Question: Need to add two same name .csproj class libraries in my solution.Have two project but unfortunately those project class libraries names are same,like: Hello.csproj.I try to add existing project on solution then show me error
<URL>
from above url I learned how to use same namespace dll on same project ,but I need help how to use same classlibraries on a solution
if have any query please ask,thanks in advanced.

:ok people want to know the reason,i have two project on Autocat 2005 and 2010,now want to merge those project on one solution,2010 update base on 2005 so class libraries are same,but i need to use both of them.So problem arise and seeking help.
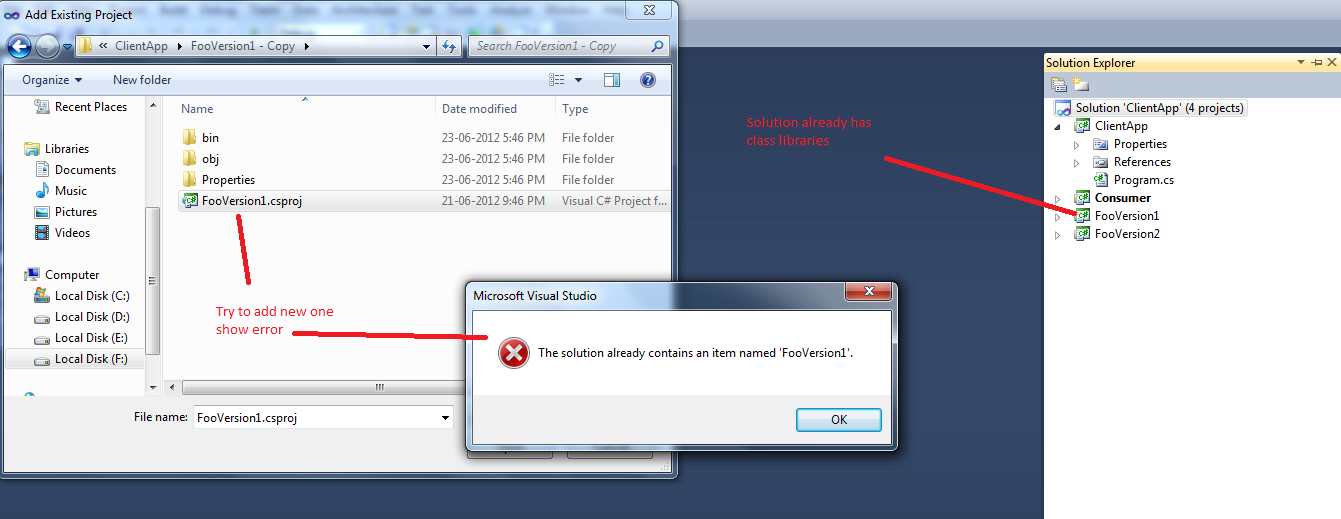
Answer: If you really must do this, then ensure the second project has a different name, and then change the namespaces of the classes in the second project (normally the project name comprises the first part of the namespace - just change that part). The classes will still be identical internally, but because they have a different namespace they will be distinct entities. This will lead to very smelly code though when you start mixing them up in the ClientApp - to avoid confusion make sure you always refer to them by their full namespace (i.e. do not have a 'using xyz.myclassname;' statement at the top of the class file that uses them).
Maybe you want to run two (almost identical) instances of the same service or something, but as mentioned it is hard to think of a genuine reason why you would to do this. If you are looking to have two identical looking instances but different implementation then you will want to use interfaces instead.
Visual Studio will not allow you to have two identically named projects, and you are playing crazy games if you change a project name but don't change its project GUID (in the .proj file and the .sln file).
The simplest thing for you to do here is to create a new project in the solution explorer, right click on it and , then copy the class files from the original project to the new one, then back in the solution explorer choose (little button at the top of the solution explorer), then select the newly added files under the new project, right click, . (These menu options are from memory, they should be roughly right).